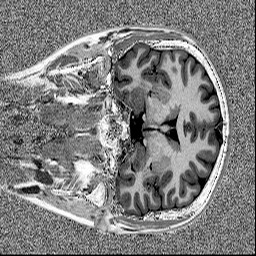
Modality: MP2RAGE
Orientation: coronal
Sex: female